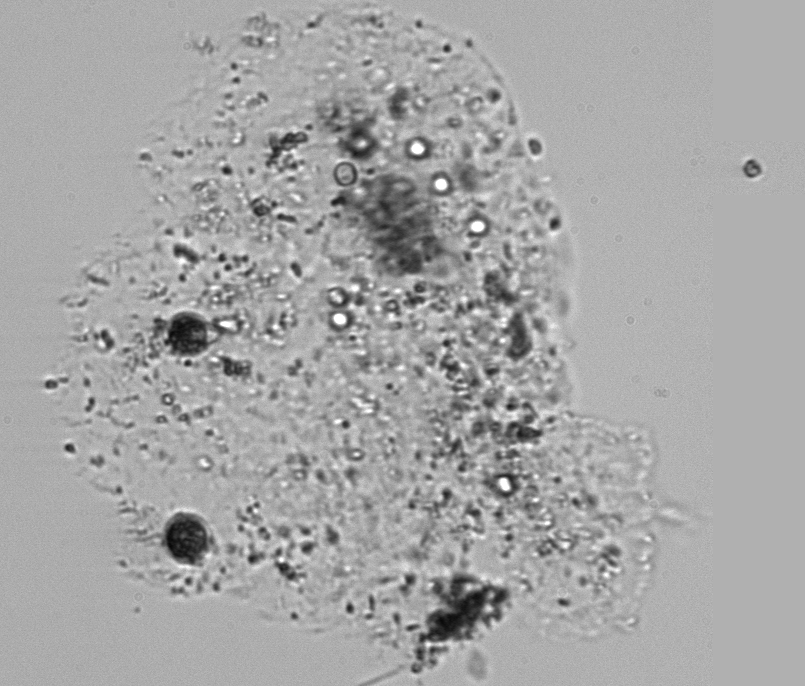
Label: Phaeocystis